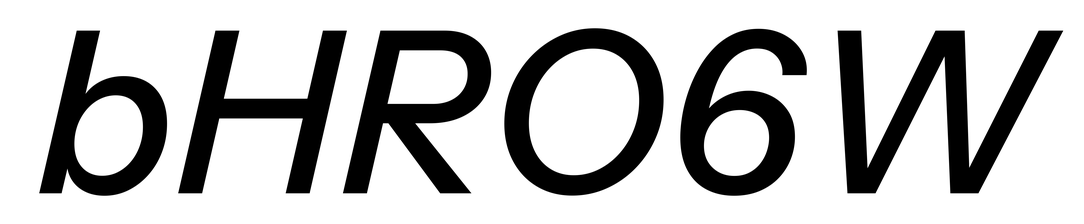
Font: InstrumentSans-Italic_Medium_Italic